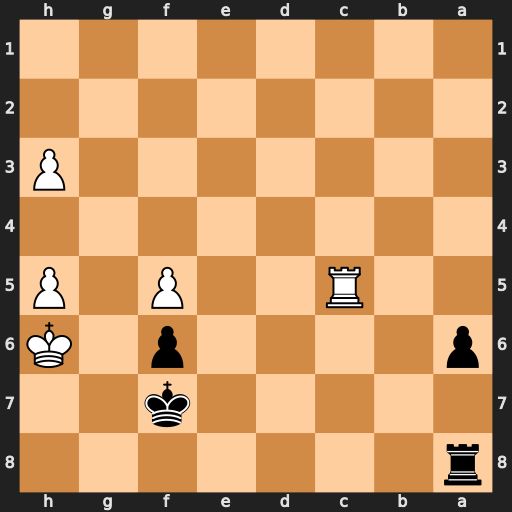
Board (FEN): r7/5k2/p4p1K/2R2P1P/8/7P/8/8
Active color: b
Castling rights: -
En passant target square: -
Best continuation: Rh8#